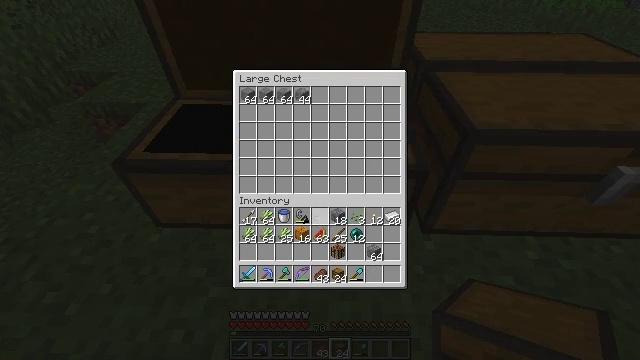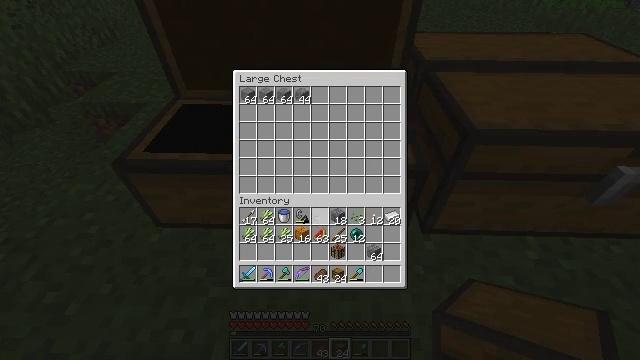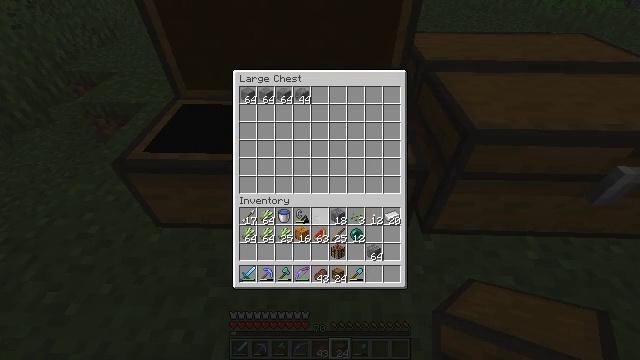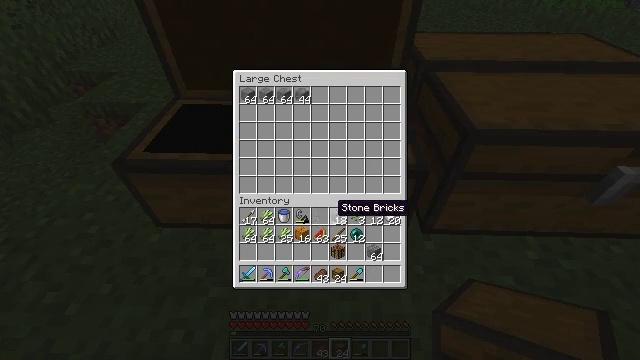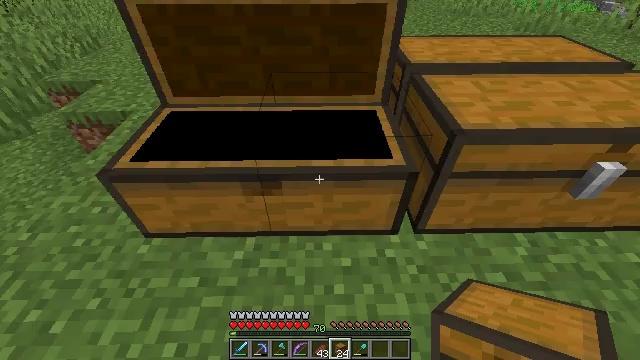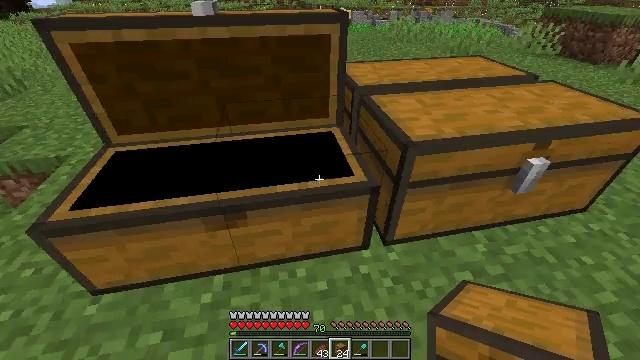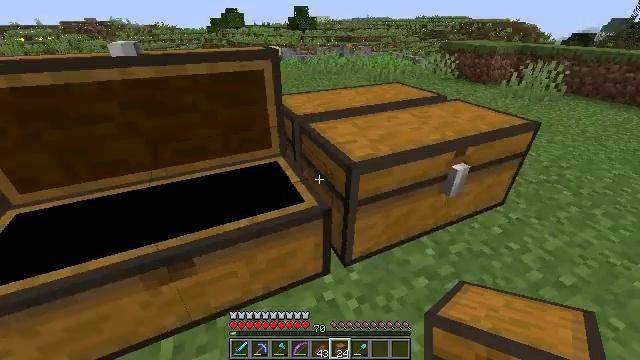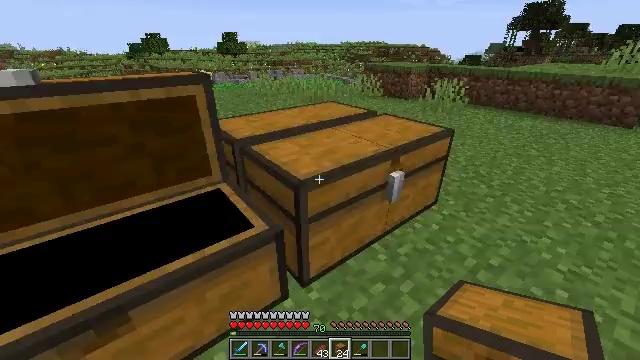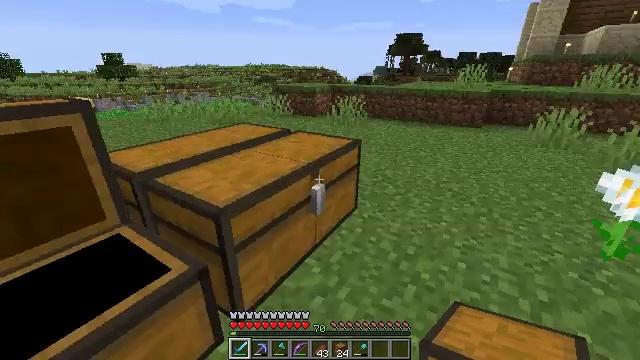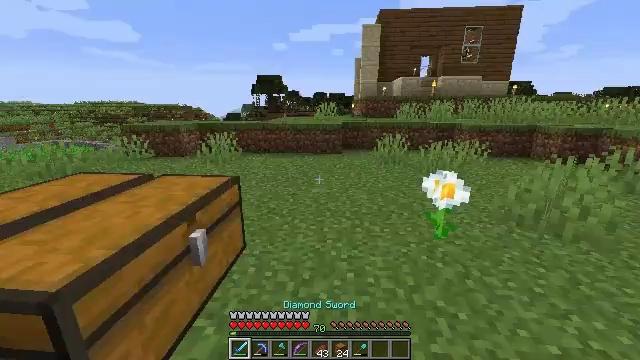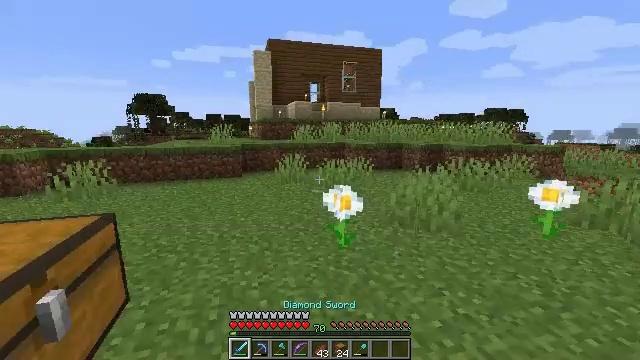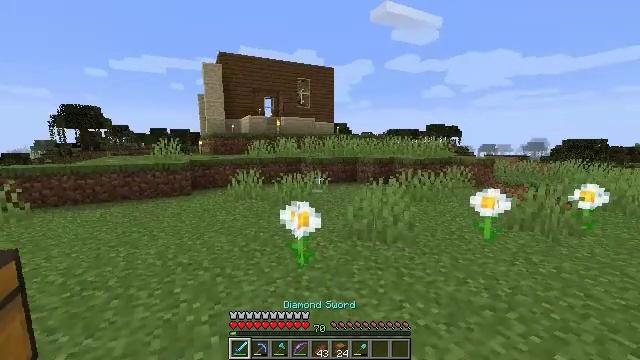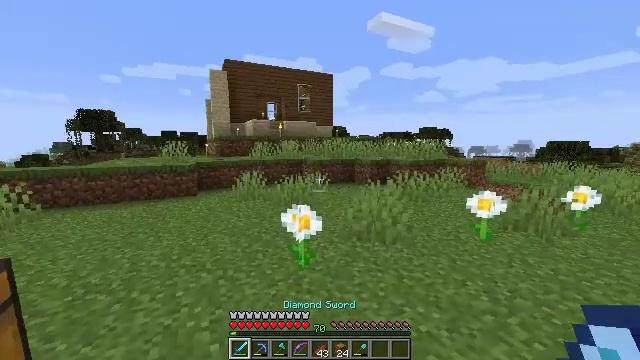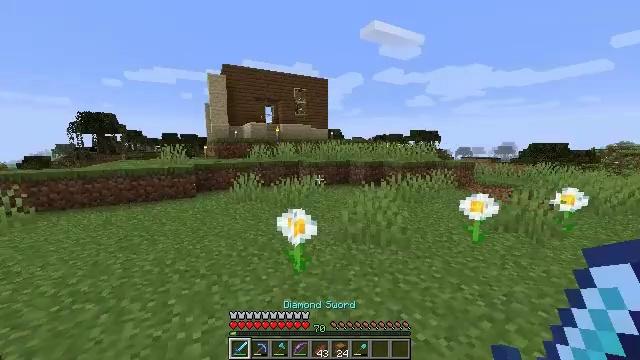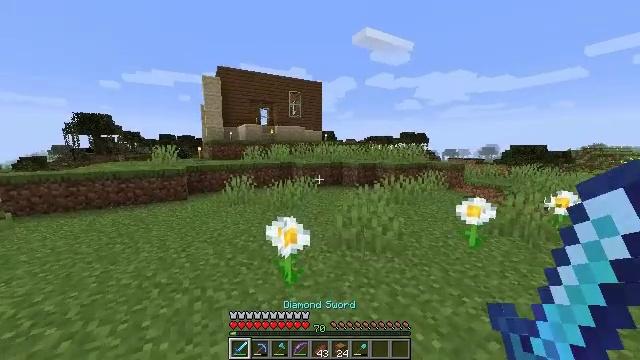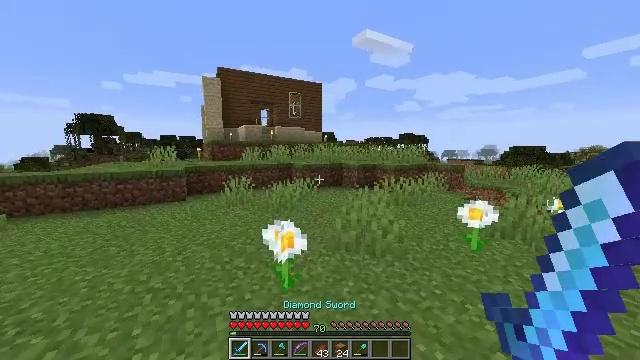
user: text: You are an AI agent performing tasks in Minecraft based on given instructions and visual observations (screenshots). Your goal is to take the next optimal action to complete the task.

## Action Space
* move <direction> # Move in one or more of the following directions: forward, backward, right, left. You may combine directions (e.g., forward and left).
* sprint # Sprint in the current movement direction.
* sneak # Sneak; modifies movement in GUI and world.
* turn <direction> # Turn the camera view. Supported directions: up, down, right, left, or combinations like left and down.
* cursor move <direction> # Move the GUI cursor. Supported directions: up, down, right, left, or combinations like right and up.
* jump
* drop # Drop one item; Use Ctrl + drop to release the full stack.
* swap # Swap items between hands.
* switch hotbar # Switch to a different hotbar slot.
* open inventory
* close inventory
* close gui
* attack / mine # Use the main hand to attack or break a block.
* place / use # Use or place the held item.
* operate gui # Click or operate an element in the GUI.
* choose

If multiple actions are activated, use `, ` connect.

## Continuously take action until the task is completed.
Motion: motion action
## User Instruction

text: Gather the chest from its place.
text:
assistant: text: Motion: sneak, attack / mine
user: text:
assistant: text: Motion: sneak
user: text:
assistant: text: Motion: sneak, turn right
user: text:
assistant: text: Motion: turn right
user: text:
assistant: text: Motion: turn right and up
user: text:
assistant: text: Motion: turn right and up
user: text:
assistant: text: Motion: turn right and up
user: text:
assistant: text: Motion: turn right and up, switch to hotbar 1
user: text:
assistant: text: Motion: turn right and up, switch to hotbar 1
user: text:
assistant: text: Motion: turn right and up
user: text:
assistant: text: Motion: move forward, sprint, turn right and up
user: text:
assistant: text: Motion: move forward, sprint
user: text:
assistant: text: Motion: move forward, sprint, turn right
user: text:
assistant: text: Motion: move forward, sprint, turn right
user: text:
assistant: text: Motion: move forward, sprint, jump
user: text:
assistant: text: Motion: move forward, sprint, jump
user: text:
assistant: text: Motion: move forward, sprint, jump
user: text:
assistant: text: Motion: move forward, sprint, jump
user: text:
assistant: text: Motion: move forward, sprint, jump
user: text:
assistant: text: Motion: move forward, sprint, jump
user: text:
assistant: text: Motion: move forward, sprint, turn left and down, jump
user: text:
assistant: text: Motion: move forward, sprint, jump
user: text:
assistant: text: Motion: move forward, sprint, jump
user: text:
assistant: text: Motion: move forward, sprint, jump
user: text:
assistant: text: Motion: move forward, sprint, jump
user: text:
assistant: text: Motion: move forward, sprint, jump
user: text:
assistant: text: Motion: move forward, sprint, jump
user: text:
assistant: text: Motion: move forward, sprint, jump
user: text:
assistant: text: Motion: move forward, sprint
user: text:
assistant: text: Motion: move forward, sprint